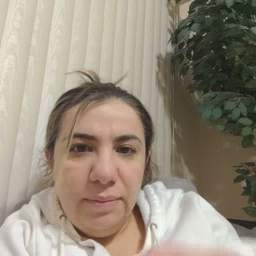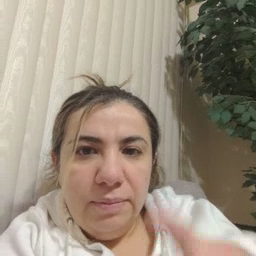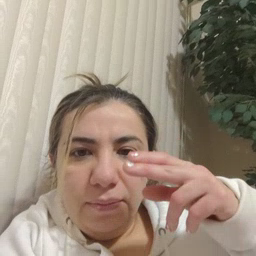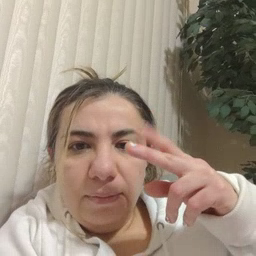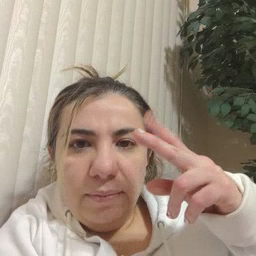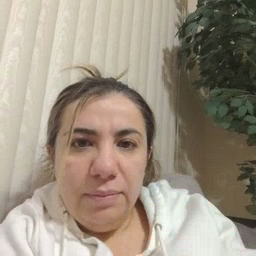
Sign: scissors